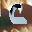
Label: 6